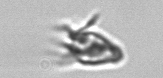
Label: Paratontonia_gracillima